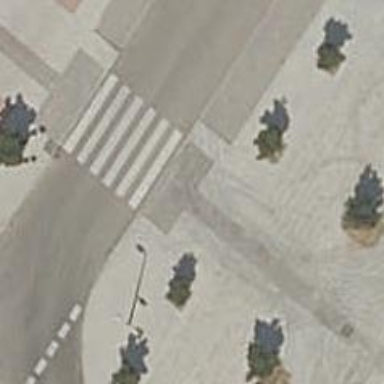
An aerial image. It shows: Uncontrolled road crossing.